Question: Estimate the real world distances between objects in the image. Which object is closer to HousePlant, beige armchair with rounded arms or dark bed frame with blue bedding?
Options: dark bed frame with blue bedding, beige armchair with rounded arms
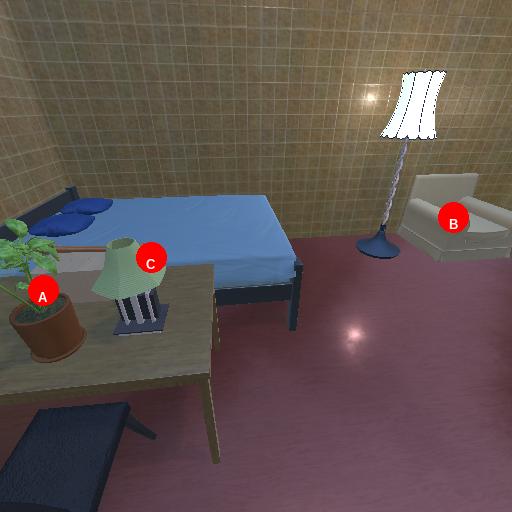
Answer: dark bed frame with blue bedding